Question: I'm trying to make a side panel with pyqt. I'm able to make nice looking buttons but not able to fill the rest of the space with the same color.
My goal is to add the same blue color to space under the buttons, all the way to the bottom. Now my buttons are inside of a box layout which is inside of a widget (just to be able to set the style) which is inside of a grid cell which is inside of a widget.
I tried to add one more widget to the box layout, but it is not stretching to fill the space. I can set minimum height, but then if the window is resized, the blue area won't resize.
'''
import sys
import PySide2.QtWidgets as qt
from PySide2 import QtCore, QtGui
import os
class main_page:
def create(self):
# Create main window
main_window = qt.QMainWindow()
# Set some parameters for main window
main_window.setGeometry(50,50,700,400)
main_window.setWindowTitle("Here will be name of the program")
# Create central widget that will contain layout to contain widgets. Eh...
central_widget = qt.QWidget()
central_widget.setStyleSheet("background: white;")
# Add central widget to main window
main_window.setCentralWidget(central_widget)
# Create main grid layout that will organize everything
main_grid = qt.QGridLayout(central_widget)
main_grid.setSpacing(0)
main_grid.setMargin(0)
# Create widget that will contain layout and now we can set style for the widget.
widget_that_would_not_be_needed_if_qt_would_not_be_so_stupid = qt.QWidget()
widget_that_would_not_be_needed_if_qt_would_not_be_so_stupid.setStyleSheet(
'''
QPushButton {
background: #FF005AA1;
color: white;
text-align: center;
border: none;
font-weight: 500;
font-size: 15px;
height: 48px;
width: 120px;
}
QPushButton:hover {
background-color: #FF014a82;
}
QPushButton:checked {
background: #FF01508c;
}
QPushButton:pressed {
color: #FF005AA1;
background: white;
}
''')
# On left side we will have some (or at least one) button
left_side_buttons = qt.QVBoxLayout(widget_that_would_not_be_needed_if_qt_would_not_be_so_stupid)
left_side_buttons.setSpacing(0)
left_side_buttons.setMargin(0)
# And add it to main box the left most cell
main_grid.addWidget(widget_that_would_not_be_needed_if_qt_would_not_be_so_stupid, 0, 0, alignment = QtCore.Qt.AlignTop)
main_grid.setRowStretch(0,1)
# Column 0 must not stretch
main_grid.setColumnStretch(0,0)
# Column 1 must stretch
main_grid.setColumnStretch(1,1)
# Add widgets to container
left_side_buttons.addWidget(qt.QPushButton("First button"))
left_side_buttons.addWidget(qt.QPushButton("Second button"))
# Add separator line
line = qt.QFrame()
line.setFrameShape(qt.QFrame.HLine)
line.setFrameShadow(qt.QFrame.Sunken)
left_side_buttons.addWidget(line)
# Add color for rest of the space
color_filler = qt.QWidget()
# I can use this to hack to make colored area bigger but it won't stretch
color_filler.setMinimumHeight(100)
left_side_buttons.addWidget(color_filler)
main_grid.addWidget(qt.QListView(), 0, 1)
main_window.show()
# Add list view to right side
main_grid.addWidget(qt.QListView(), 0, 1)
main_window.show()
return main_window
def main():
app = qt.QApplication(sys.argv)
my_main_page = main_page().create()
sys.exit(app.exec_())
if __name__ == '__main__':
main()
'''
Here's what I get and what I want:

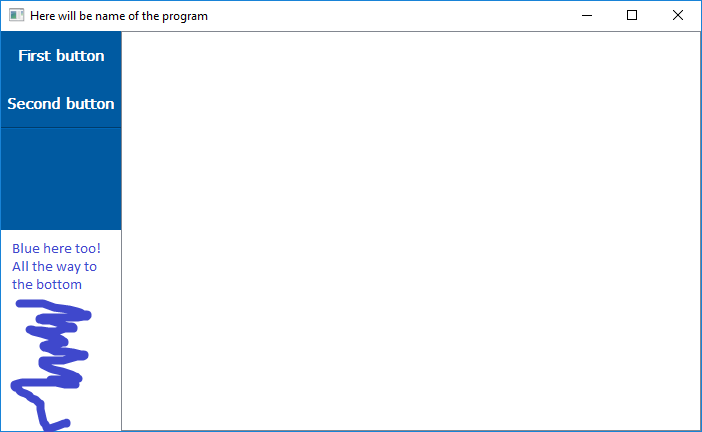
Answer: Probably the easiest way to get what you want, is to do the following
1. Add QObject { background: #FF005AA1; } to the style sheet of widget_that_would_not_be_needed_if_qt_would_not_be_so_stupid.
2. Remove the alignment argument when you add widget_that_would_not_be_needed_if_qt_would_not_be_so_stupid to main_grid (or use alignment = QtCore.Qt.AlignJustify),
3. Replace color_filler with a stretchable space at the bottom of left_side_buttons (a stretchable space can be added via left_side_buttons.addStretch()).
Screenshot:
<URL>